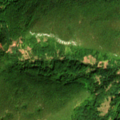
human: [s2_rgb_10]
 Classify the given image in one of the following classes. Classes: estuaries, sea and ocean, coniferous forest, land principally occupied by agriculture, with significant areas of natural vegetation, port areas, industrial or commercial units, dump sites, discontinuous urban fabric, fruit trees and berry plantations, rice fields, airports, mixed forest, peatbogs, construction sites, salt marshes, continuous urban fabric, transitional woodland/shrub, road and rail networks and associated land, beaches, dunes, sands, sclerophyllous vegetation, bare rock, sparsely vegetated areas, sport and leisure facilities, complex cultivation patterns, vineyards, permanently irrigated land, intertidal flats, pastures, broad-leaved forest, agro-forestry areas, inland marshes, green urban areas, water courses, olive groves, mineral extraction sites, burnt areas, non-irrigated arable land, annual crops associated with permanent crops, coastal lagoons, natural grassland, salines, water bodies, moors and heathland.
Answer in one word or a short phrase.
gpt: broad-leaved forest, natural grassland, transitional woodland/shrub